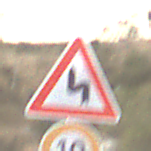
Verkehrszeichen: DoppelkurveZunaechstLinks
Zusatzzeichen unten: Geschwindigkeit10
Umgebung: Outdoor, RoadRail
Tageszeit: SunriseSunset
Wetter: PartlyCloudy
Licht: Natural
Jahreszeit: NotSpecified
Kontrast: LowContrast